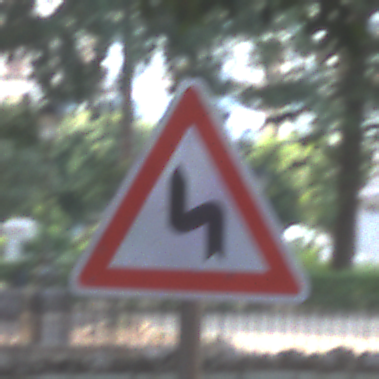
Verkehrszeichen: DoppelkurveZunaechstLinks
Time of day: MorningAfternoon
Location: Outdoor (Suburban)
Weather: PartlyCloudy
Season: NotSpecified
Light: Natural